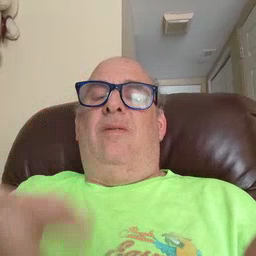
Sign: hate